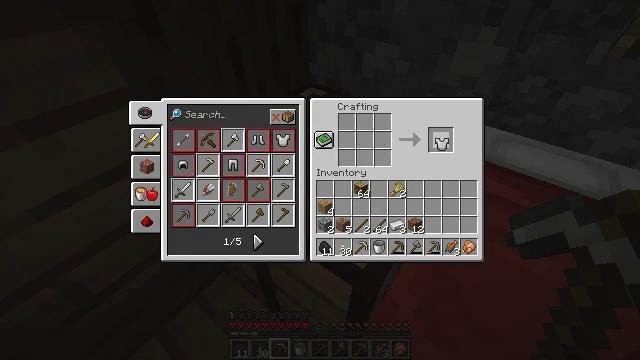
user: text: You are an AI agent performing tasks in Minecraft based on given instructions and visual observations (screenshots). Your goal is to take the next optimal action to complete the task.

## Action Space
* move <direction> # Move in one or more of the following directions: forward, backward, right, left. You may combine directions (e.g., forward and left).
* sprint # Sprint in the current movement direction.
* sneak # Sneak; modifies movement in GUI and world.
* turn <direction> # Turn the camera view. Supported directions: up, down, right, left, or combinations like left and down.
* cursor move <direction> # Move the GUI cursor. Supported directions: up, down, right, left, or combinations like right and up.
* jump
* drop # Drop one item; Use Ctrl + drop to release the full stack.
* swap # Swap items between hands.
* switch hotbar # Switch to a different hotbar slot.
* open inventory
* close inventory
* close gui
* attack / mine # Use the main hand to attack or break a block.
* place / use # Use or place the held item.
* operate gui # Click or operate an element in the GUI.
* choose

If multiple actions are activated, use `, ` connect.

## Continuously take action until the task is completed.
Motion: motion action
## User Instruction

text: Make an iron chestplate with iron ingots.
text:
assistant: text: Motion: no_op